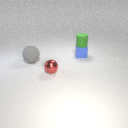
large gray rubber sphere to the left of small red metal sphere